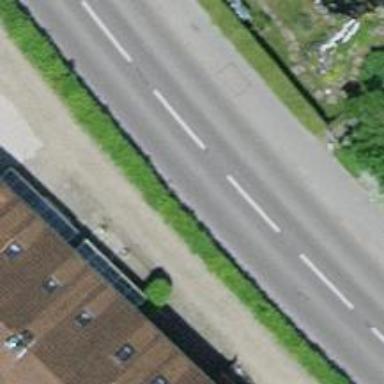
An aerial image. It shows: Hedge acting as barrier.